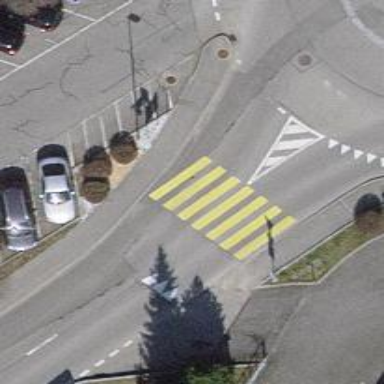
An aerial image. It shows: Zebra crossing on the road.